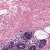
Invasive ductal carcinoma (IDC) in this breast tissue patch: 0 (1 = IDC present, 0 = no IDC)